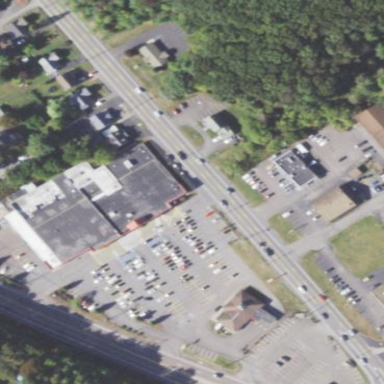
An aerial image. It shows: Supermarket building.